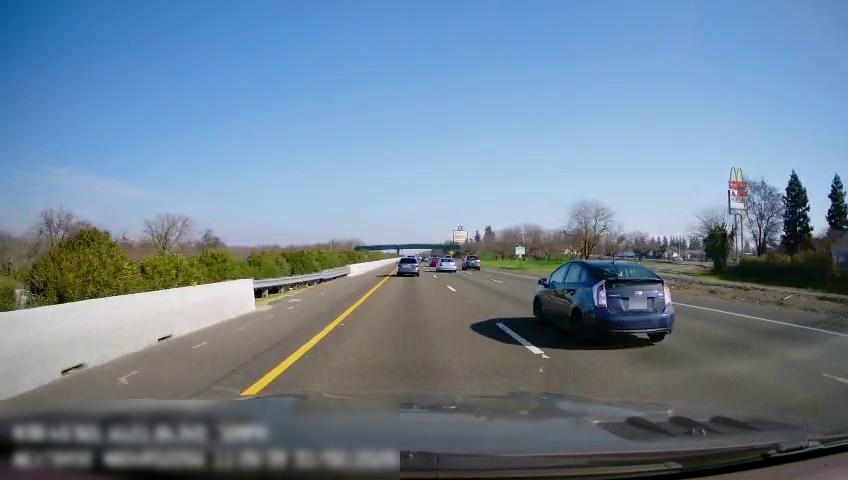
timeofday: Day
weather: Sunny
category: Drivable Space
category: Vehicles | SUV
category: Vehicles | SUV
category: Vehicles | Car
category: Vehicles | Car
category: Vehicles | SUV
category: Lanes | Current Lane
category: Lanes | Current Lane
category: Lanes | Alternate Lane
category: Lanes | Alternate Lane